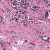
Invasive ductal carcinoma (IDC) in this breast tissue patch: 1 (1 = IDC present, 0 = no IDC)